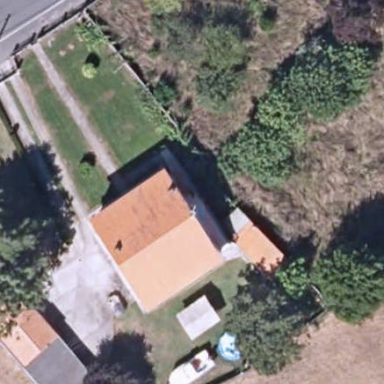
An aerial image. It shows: Simple and straightforward house.